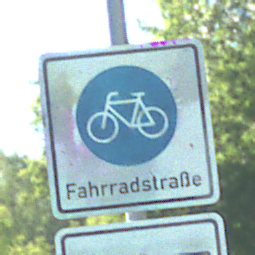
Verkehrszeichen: BeginnFahrradstrasse
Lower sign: MehrspurigeFahrzeugeFrei2
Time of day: MorningAfternoon
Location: Outdoor (Nature)
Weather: Clear
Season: NotSpecified
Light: Natural